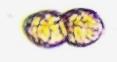
Label: Margalefidinium